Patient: sex M, age 45
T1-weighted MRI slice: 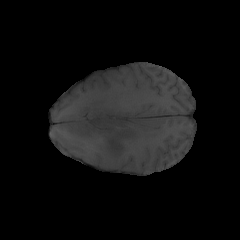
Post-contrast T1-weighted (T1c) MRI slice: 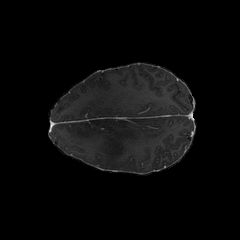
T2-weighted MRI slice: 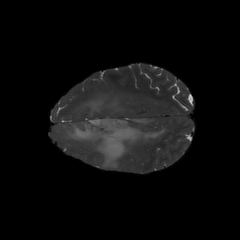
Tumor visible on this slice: yes
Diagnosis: Astrocytoma, IDH-mutant
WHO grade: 3